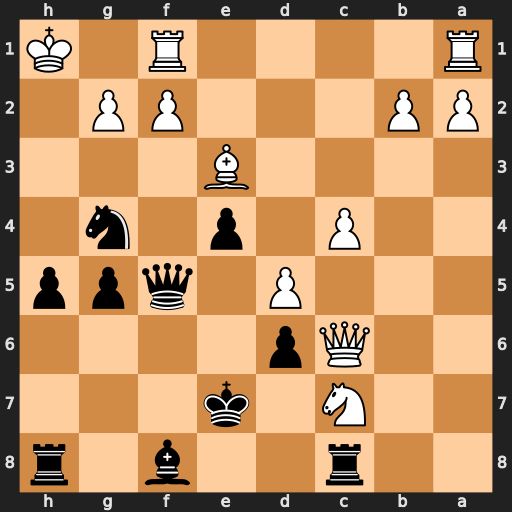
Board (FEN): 2r2b1r/2N1k3/2Qp4/3P1qpp/2P1p1n1/4B3/PP3PP1/R4R1K
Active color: b
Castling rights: -
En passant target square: -
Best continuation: Qe5 f4 exf3 Bxg5+ Qxg5